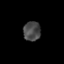
Tissue: prostate
Cell type: Myeloid cells
Senescence score: 0.3036
Nuclear area (px): 326
Mean DAPI intensity: 73.095